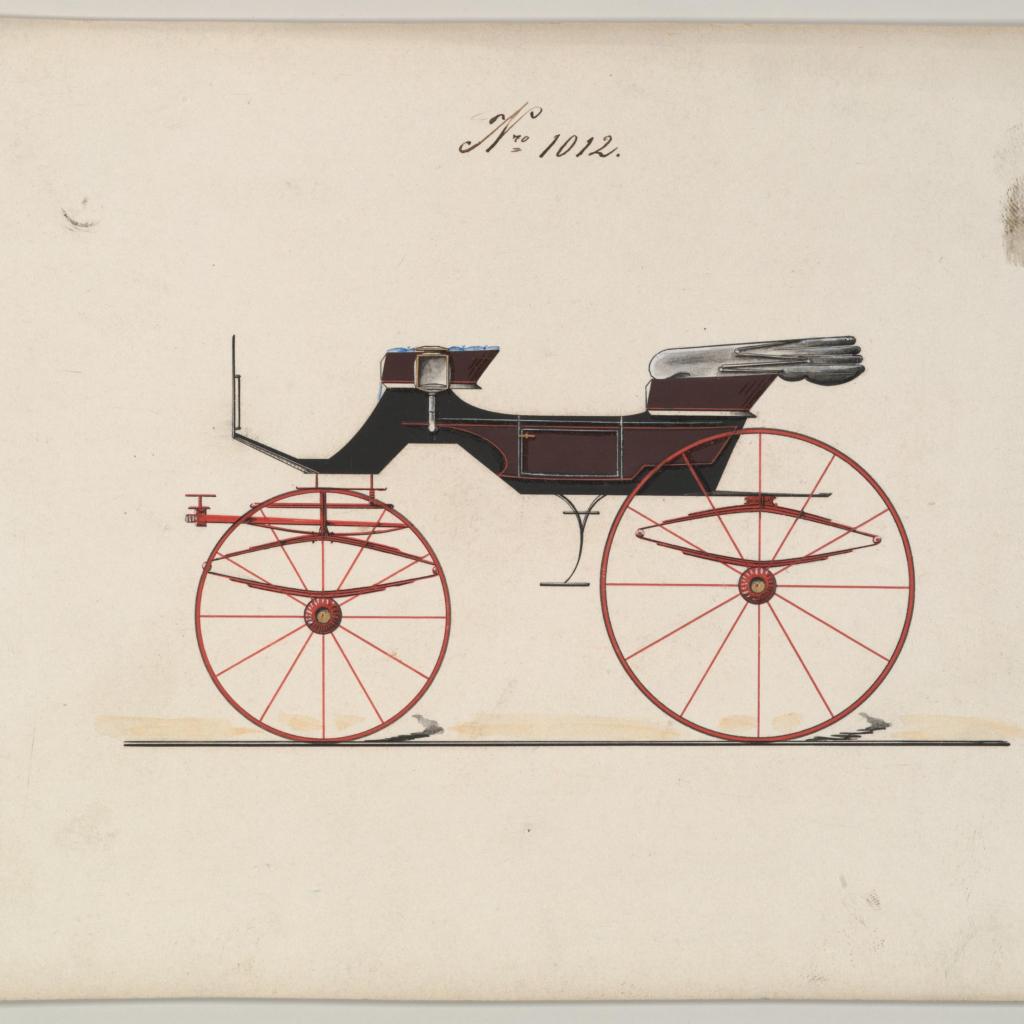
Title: Design for Phaeton, no. 1012
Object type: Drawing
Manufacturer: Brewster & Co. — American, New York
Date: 1850–74
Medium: Pen and black ink, watercolor and gouache with gum arabic
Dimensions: sheet: 6 5/16 x 9 1/16 in. (16 x 23 cm)
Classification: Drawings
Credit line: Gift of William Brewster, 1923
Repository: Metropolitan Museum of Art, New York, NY